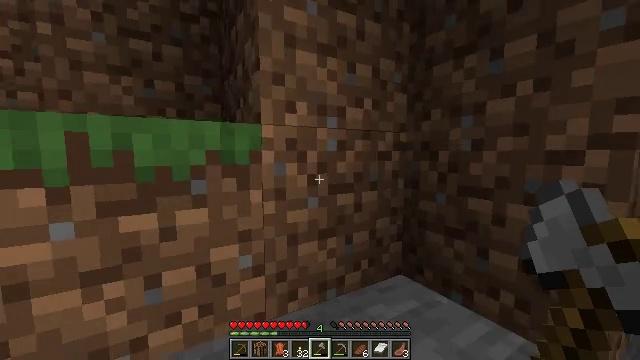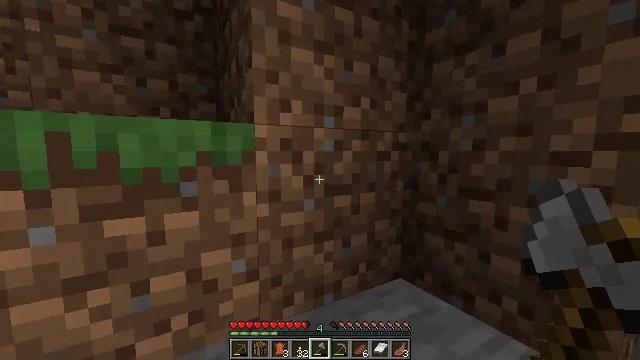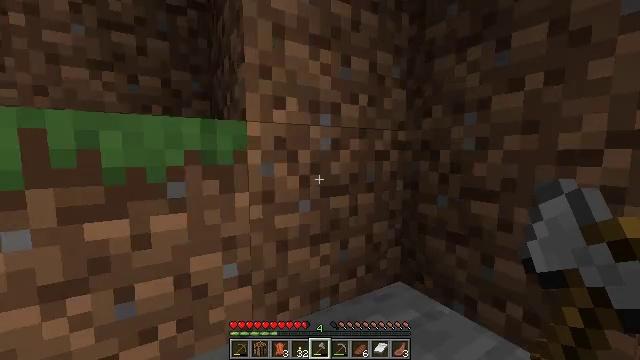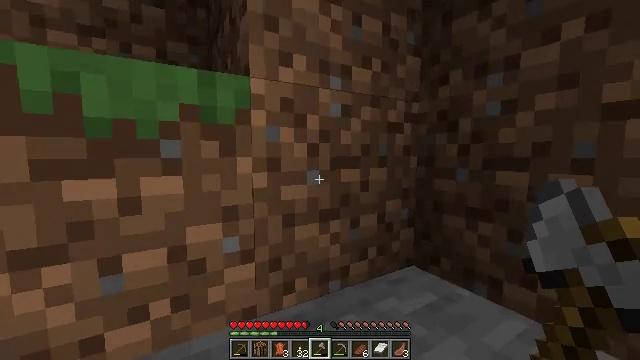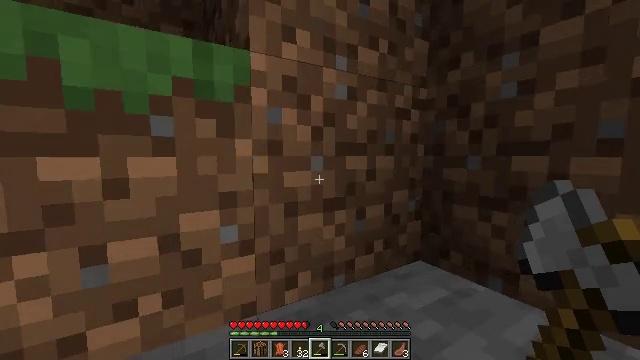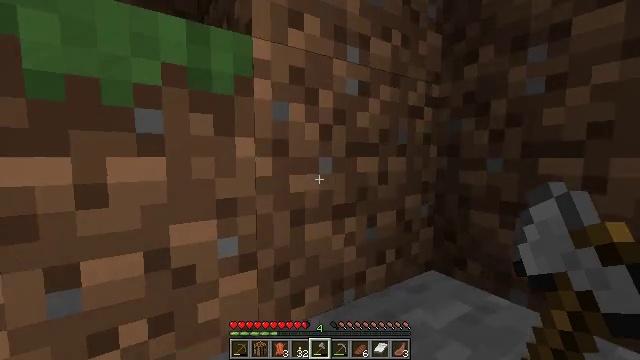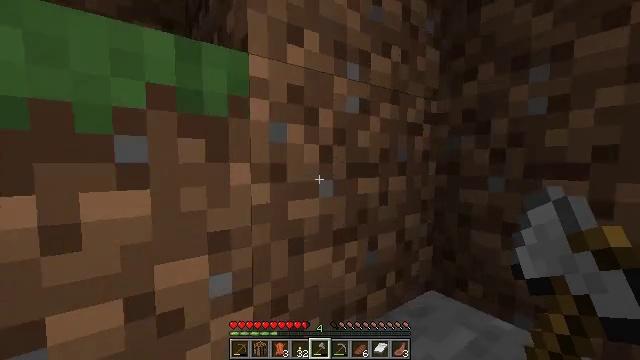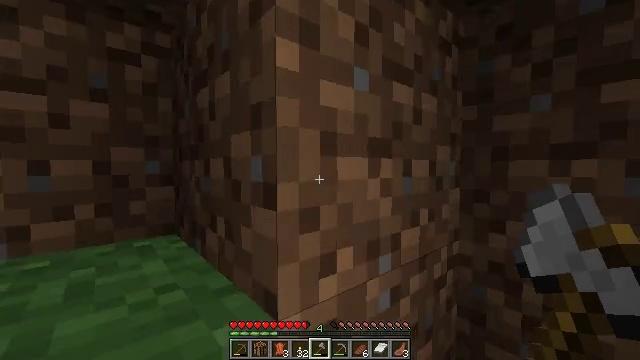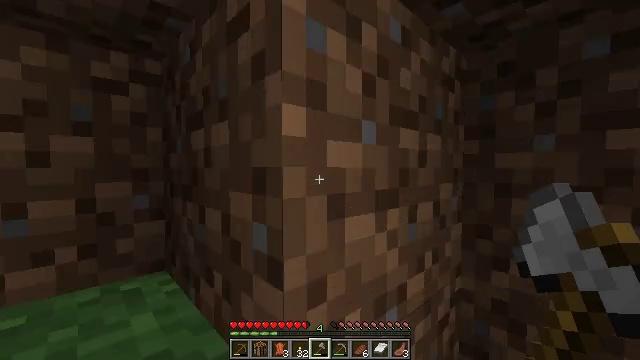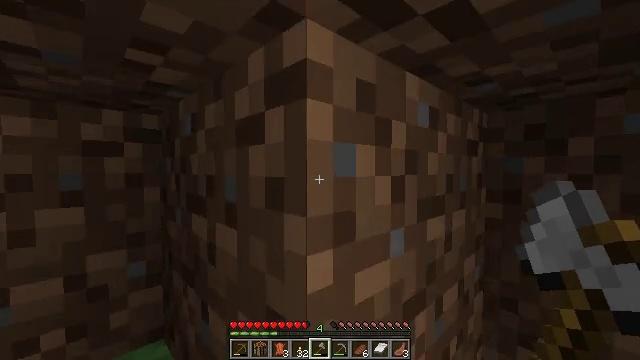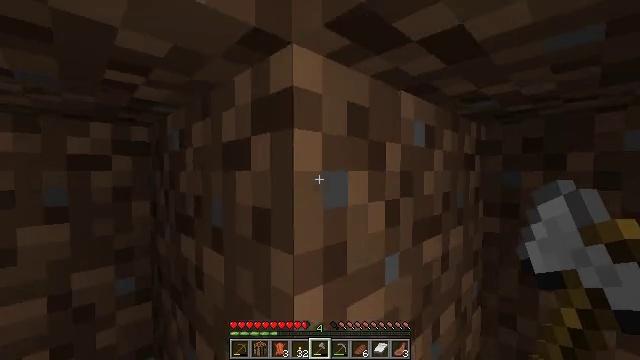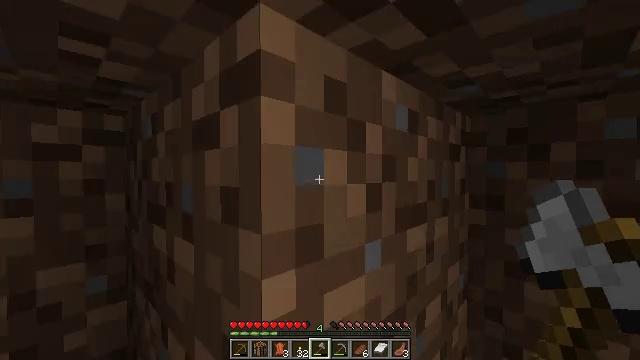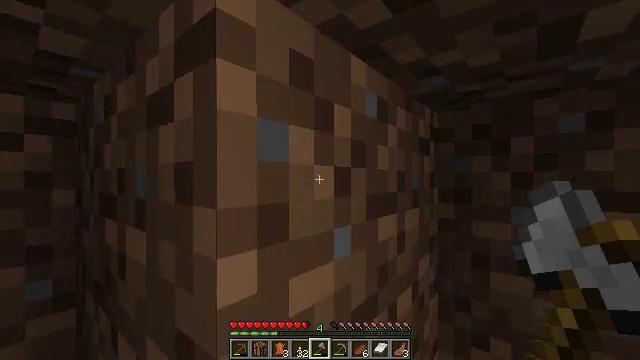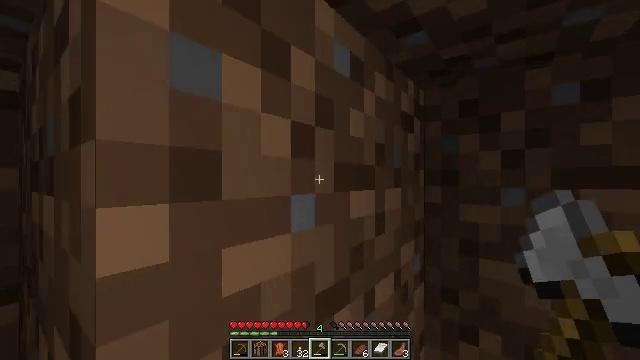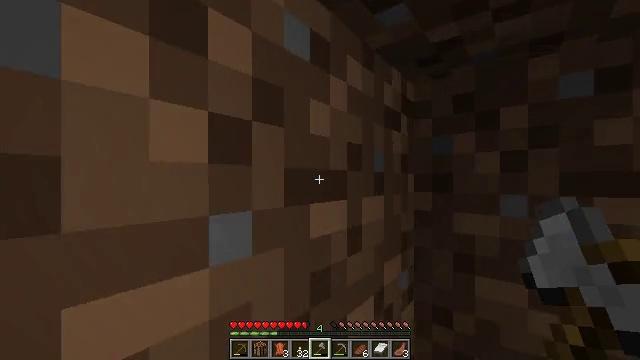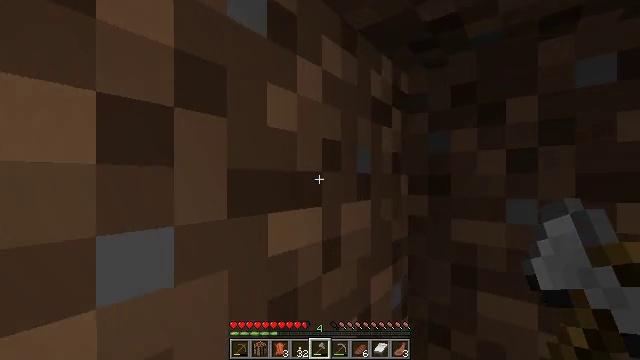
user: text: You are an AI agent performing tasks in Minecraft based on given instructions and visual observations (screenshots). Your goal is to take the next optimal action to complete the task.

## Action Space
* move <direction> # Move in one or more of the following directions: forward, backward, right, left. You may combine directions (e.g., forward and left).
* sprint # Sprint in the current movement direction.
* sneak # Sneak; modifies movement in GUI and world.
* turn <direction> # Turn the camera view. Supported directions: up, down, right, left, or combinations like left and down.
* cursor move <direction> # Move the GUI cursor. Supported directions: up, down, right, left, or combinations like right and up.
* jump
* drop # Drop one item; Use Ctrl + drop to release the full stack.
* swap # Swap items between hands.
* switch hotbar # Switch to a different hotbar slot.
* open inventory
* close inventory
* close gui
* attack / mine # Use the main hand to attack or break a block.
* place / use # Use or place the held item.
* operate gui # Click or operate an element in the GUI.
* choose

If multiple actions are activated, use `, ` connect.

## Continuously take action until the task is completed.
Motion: motion action
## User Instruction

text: Mine dirt from the ground.
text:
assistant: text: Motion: move forward, jump
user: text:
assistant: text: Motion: move forward, jump
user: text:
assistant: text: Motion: move forward, jump
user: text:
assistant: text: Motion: move forward, jump
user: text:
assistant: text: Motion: move forward, turn right, jump
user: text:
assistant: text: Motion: move forward, turn right and up, jump
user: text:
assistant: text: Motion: move forward, turn right and up, jump
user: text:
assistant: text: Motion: move forward, turn right, jump
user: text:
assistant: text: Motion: move forward, jump
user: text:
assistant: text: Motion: move forward, jump
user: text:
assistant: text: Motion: move forward, turn right, jump
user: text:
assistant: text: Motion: move forward, turn right and up, jump
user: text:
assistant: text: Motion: move forward, turn right, jump
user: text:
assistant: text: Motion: move forward, jump
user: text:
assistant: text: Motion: move forward, jump
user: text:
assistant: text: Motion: move forward, turn left, jump
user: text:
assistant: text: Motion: move forward, turn left, jump
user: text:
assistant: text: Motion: turn left
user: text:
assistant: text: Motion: turn left
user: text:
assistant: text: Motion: turn left
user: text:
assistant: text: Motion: turn left
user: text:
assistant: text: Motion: turn left
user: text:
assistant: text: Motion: turn left and up
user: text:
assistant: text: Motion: turn left and up
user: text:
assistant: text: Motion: turn left
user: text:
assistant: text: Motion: turn left
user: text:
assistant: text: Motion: no_op
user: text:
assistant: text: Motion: no_op
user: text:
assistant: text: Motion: attack / mine
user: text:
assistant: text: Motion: attack / mine